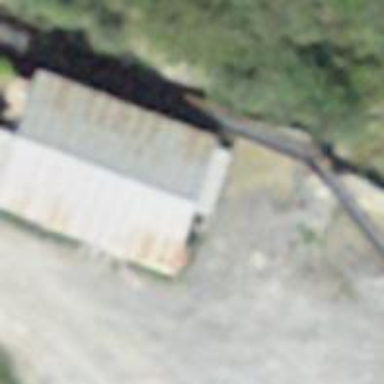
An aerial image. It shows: Industrial building.